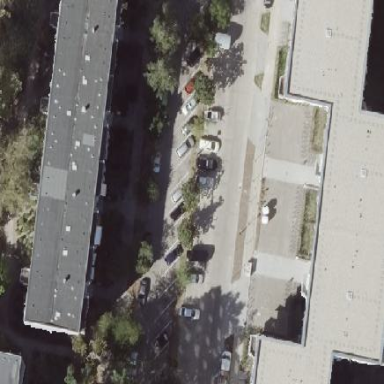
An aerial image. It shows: Flat-roofed apartment building.